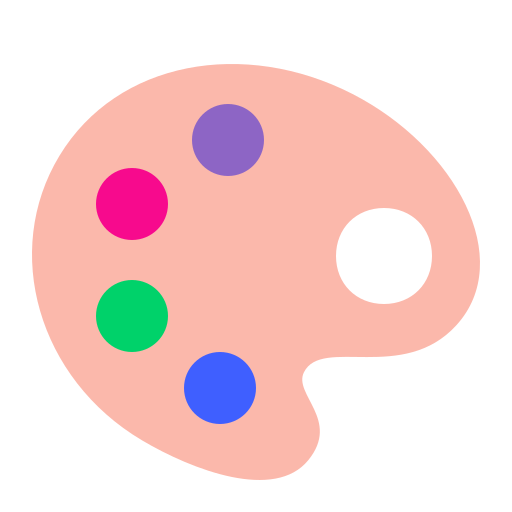
artist palette flat